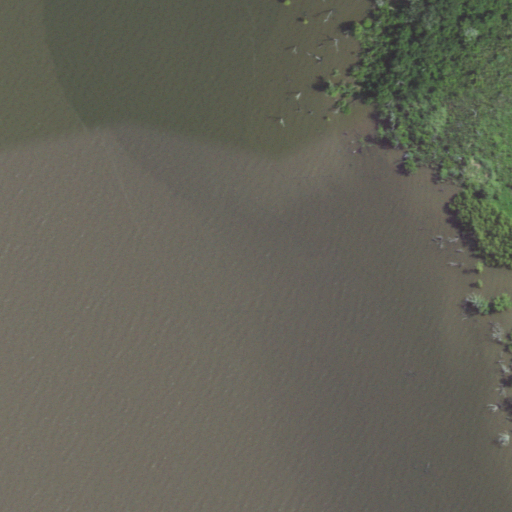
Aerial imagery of cape in Louisiana named Salt Point containing open water, herbaceous wetlands, woody wetlands, medium intensity development, and open development